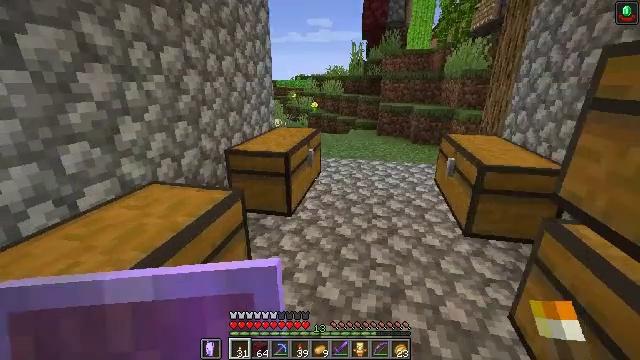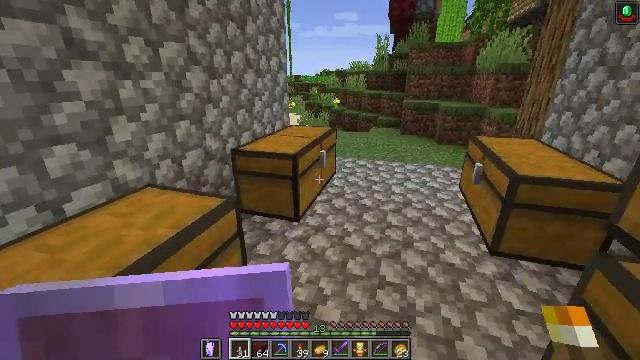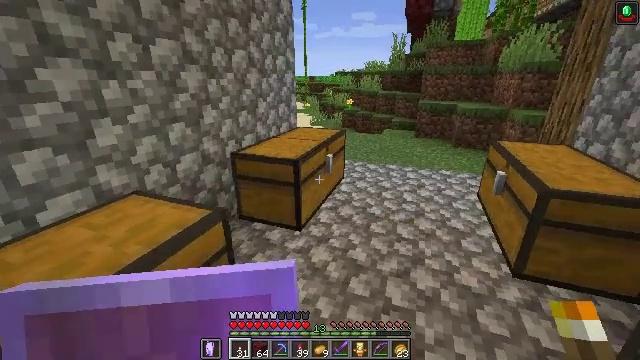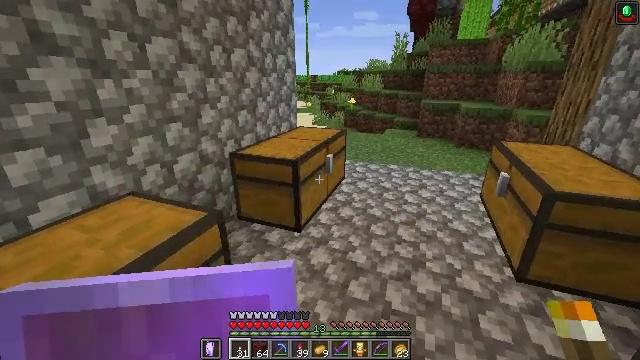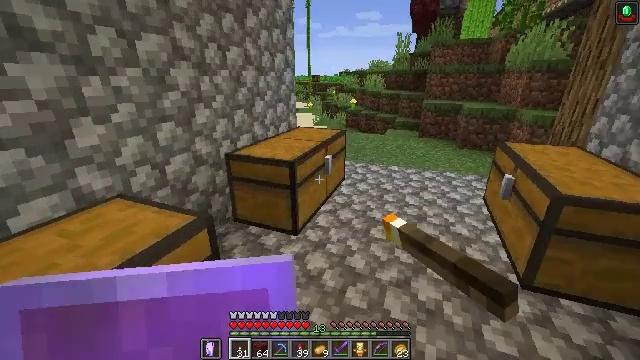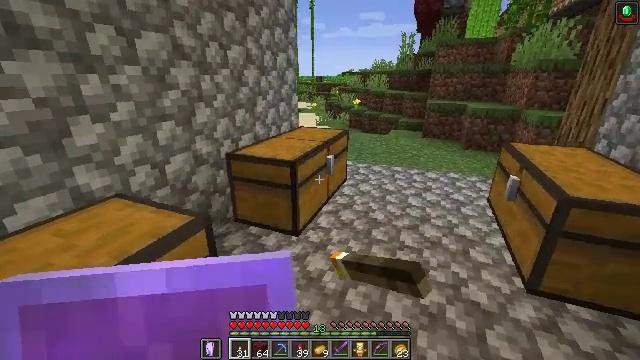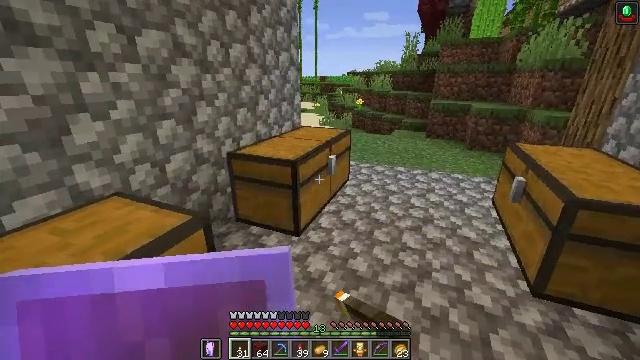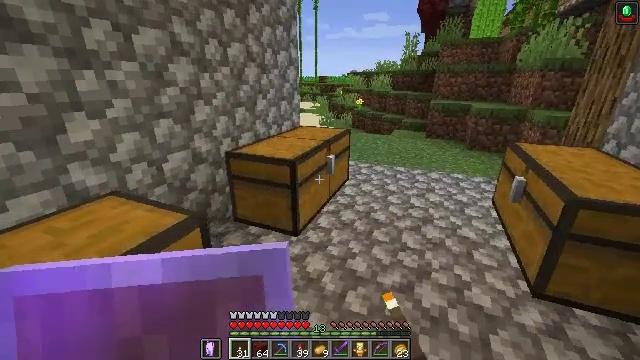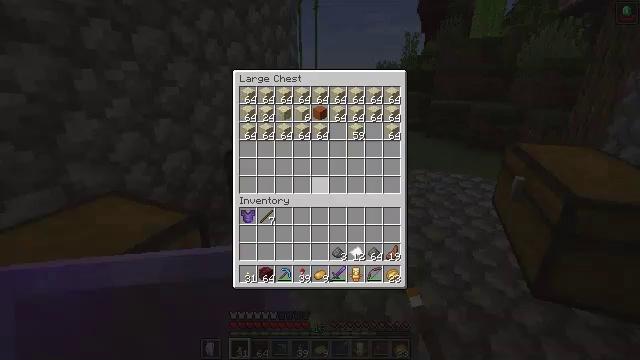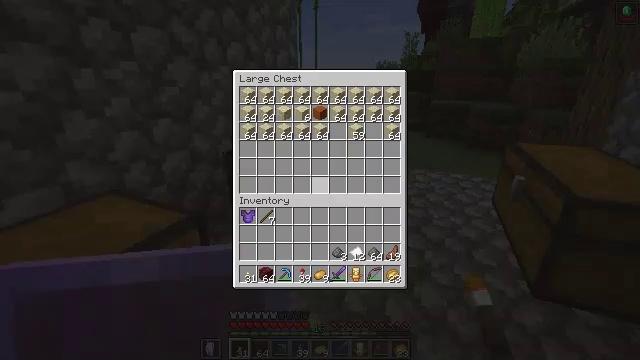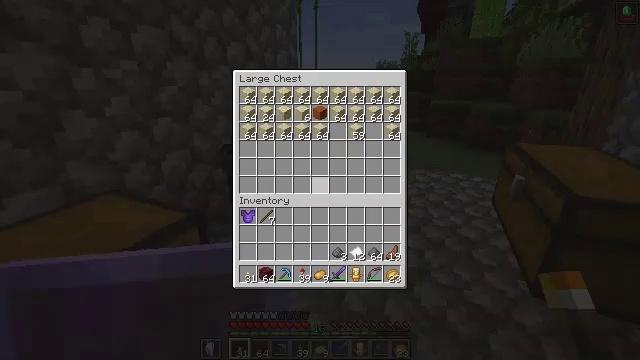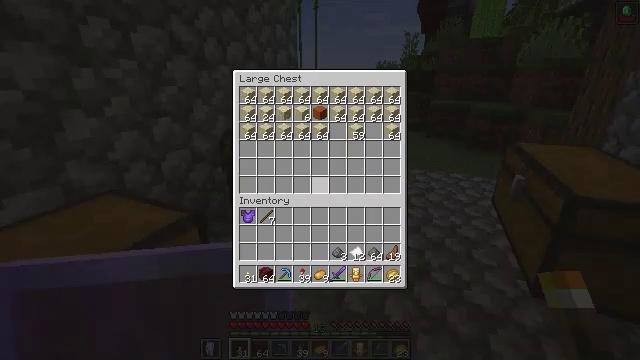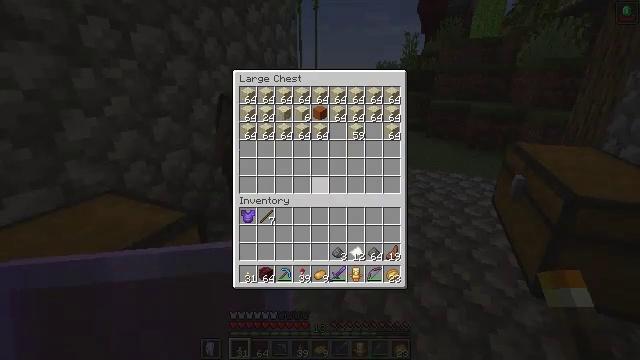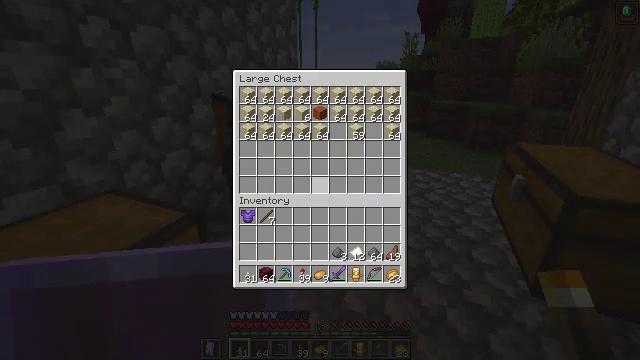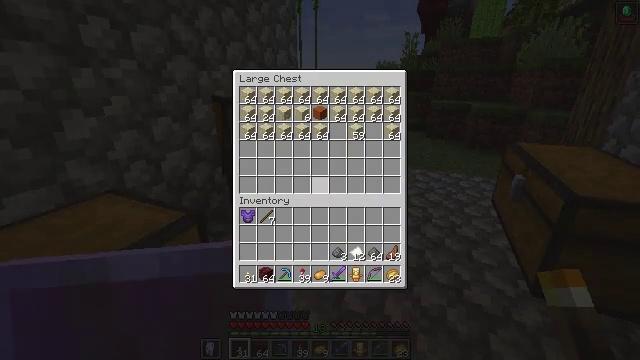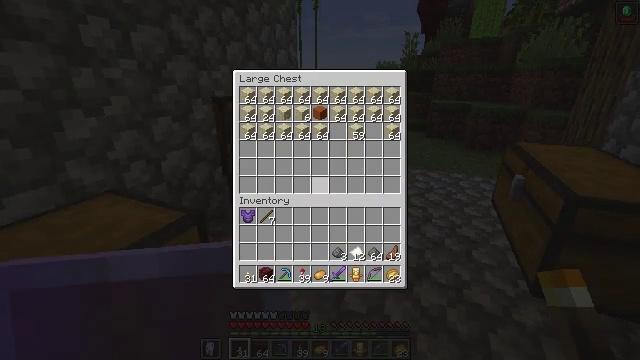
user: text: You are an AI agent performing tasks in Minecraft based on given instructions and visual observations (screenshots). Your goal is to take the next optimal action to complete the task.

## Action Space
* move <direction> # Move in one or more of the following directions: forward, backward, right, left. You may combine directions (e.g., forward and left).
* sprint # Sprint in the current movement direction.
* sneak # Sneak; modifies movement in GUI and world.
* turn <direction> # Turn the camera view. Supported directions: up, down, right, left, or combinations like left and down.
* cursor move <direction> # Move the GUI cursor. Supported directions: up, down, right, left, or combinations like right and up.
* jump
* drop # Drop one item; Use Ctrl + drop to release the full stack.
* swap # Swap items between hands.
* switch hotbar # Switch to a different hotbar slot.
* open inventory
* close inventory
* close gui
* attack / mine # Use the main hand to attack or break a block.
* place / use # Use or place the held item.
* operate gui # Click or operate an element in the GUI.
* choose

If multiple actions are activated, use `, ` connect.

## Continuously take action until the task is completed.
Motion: motion action
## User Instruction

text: Craft a block of TNT with sand and gunpowder.
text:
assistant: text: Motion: move forward and move right, turn left
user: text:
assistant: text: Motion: move forward, turn left
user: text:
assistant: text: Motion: use / place
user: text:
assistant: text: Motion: use / place
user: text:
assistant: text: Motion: use / place
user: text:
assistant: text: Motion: use / place
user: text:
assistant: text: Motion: no_op
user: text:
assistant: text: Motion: open gui
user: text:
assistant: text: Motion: no_op
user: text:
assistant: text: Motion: no_op
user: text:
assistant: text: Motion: no_op
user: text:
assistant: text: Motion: no_op
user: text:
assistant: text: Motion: no_op
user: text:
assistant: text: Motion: no_op
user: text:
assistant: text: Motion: cursor move right
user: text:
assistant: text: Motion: no_op
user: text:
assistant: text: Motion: no_op
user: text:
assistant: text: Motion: no_op
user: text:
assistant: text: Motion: no_op
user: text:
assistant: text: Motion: cursor move right
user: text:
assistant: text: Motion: cursor move right
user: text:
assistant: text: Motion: no_op
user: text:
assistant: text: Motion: sneak
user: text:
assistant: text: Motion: sneak
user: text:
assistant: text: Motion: sneak, cursor move up
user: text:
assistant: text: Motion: sneak, cursor move up
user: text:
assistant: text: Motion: sneak
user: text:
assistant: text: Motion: sneak
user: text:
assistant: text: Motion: sneak, cursor move right
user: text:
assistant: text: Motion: sneak, cursor move right